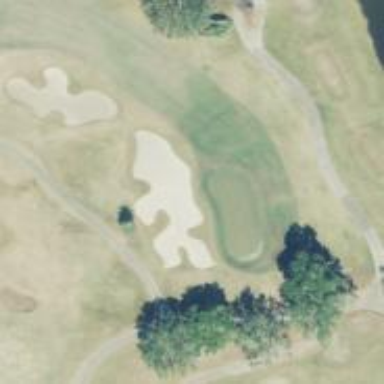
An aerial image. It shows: View of golf hole.